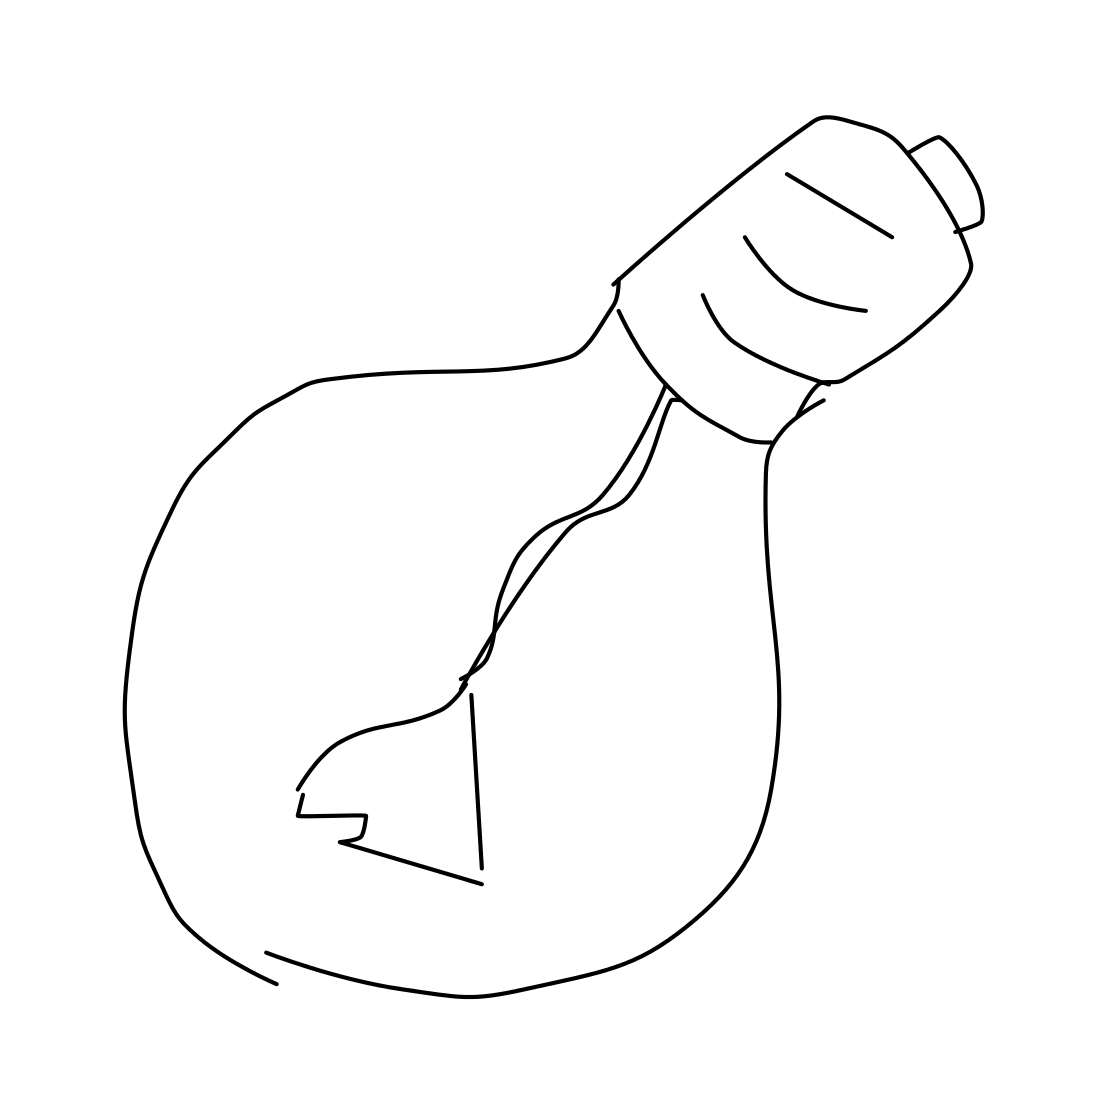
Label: lightbulb